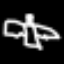
Label: angel